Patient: sex M, age 57
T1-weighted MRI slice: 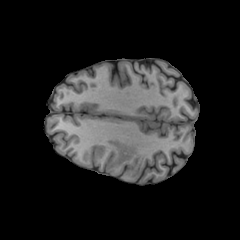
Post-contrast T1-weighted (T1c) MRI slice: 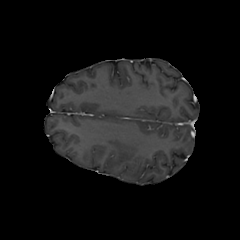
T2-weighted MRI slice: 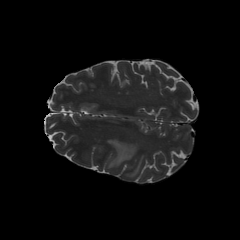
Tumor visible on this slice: yes
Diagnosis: Astrocytoma, IDH-wildtype
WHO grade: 2